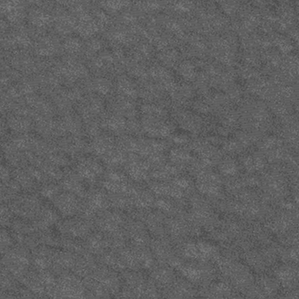
Label: frost